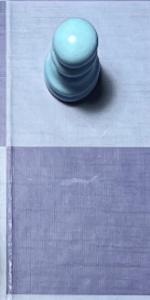
Label: Empty